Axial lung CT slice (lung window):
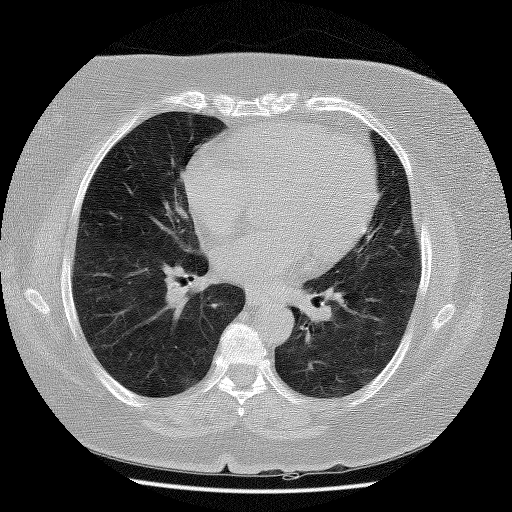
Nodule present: no